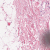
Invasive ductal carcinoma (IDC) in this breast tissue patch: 0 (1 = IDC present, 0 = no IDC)